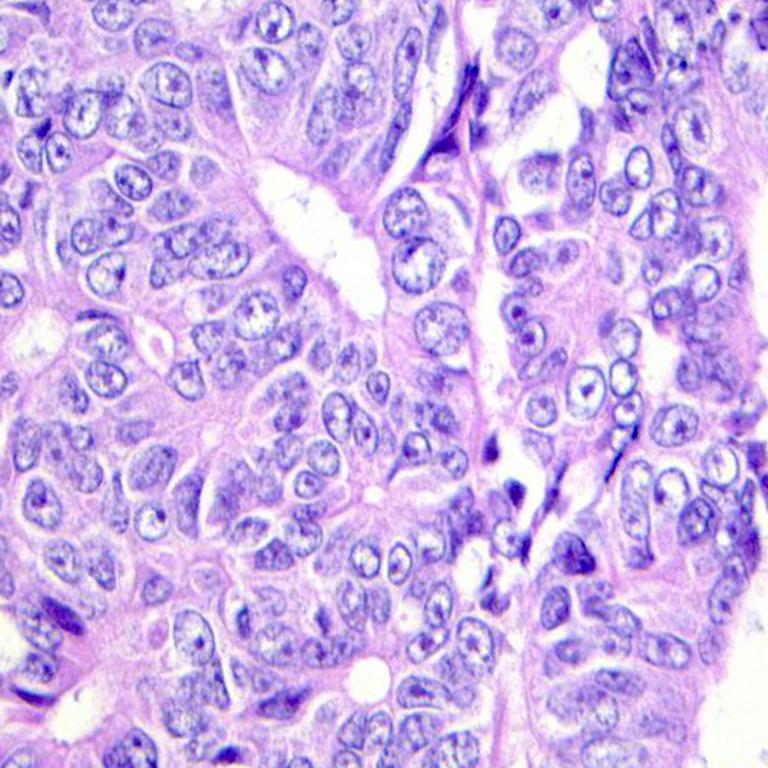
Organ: colon
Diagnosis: adenocarcinomas